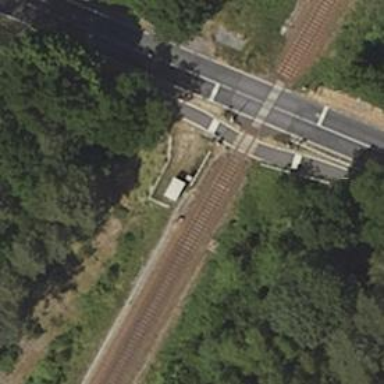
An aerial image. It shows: Crossing for the railway.